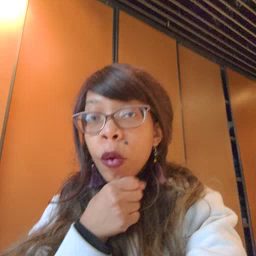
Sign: orange